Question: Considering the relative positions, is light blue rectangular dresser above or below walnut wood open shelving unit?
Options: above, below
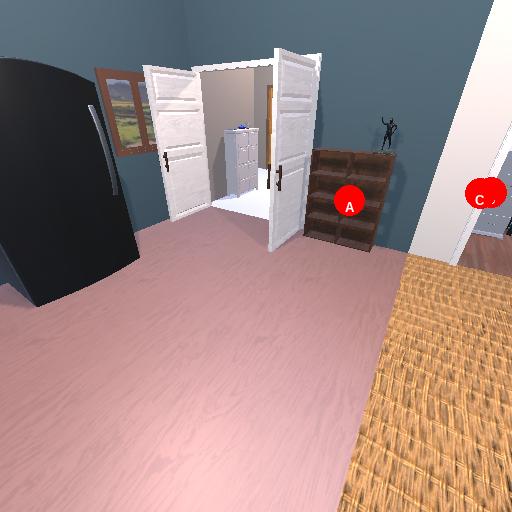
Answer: above